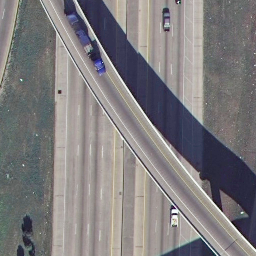
Label: overpass